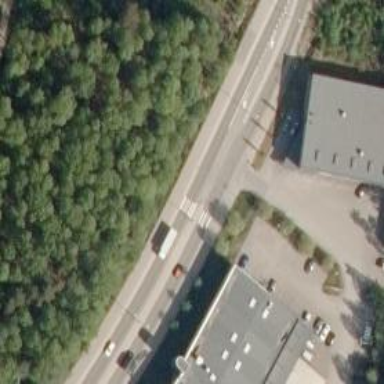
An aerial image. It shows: Road with "give way" sign.